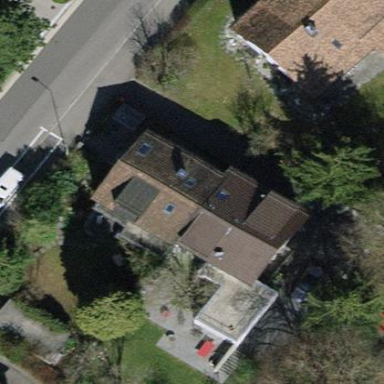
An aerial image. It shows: Semidetached house with tiled roof.